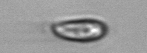
Label: Chrysochromulina